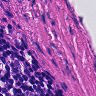
Metastatic tissue present: no